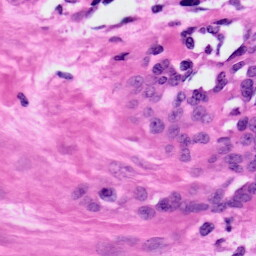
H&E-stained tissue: Ovarian